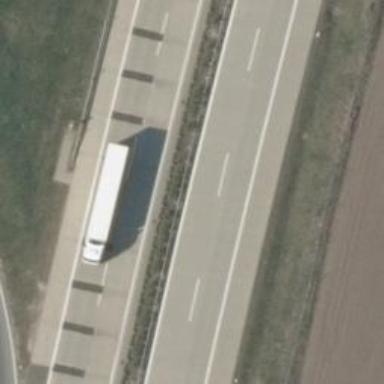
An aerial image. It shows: Motorway with concrete surface.